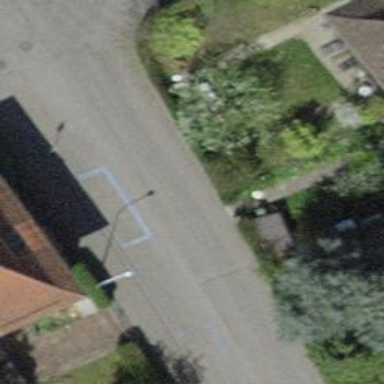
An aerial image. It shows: Residential road with asphalt surface. Sidewalk is present on the left side.